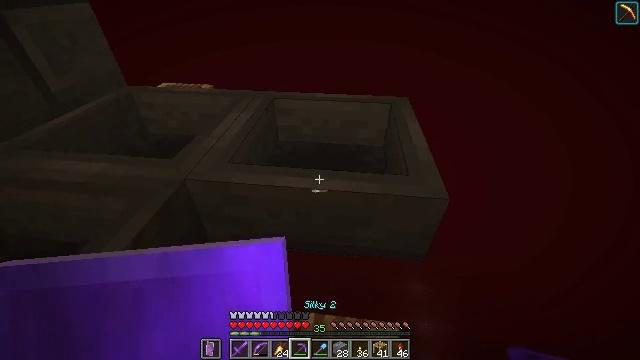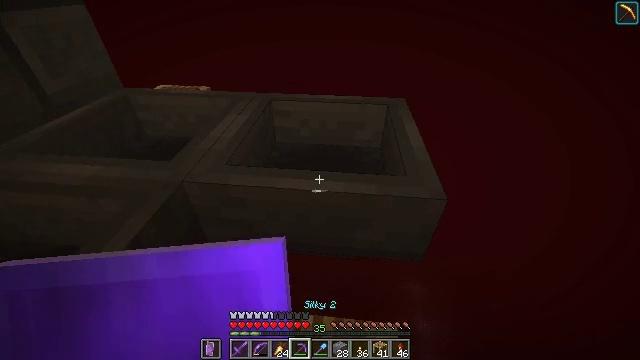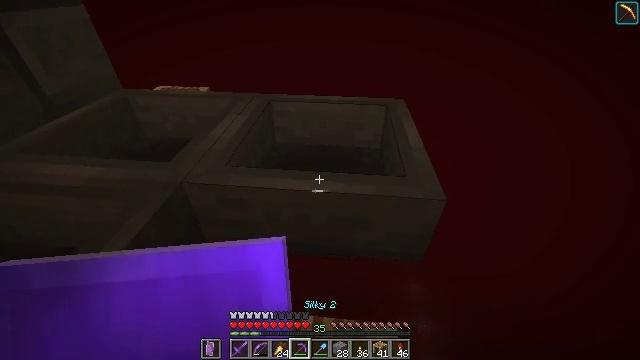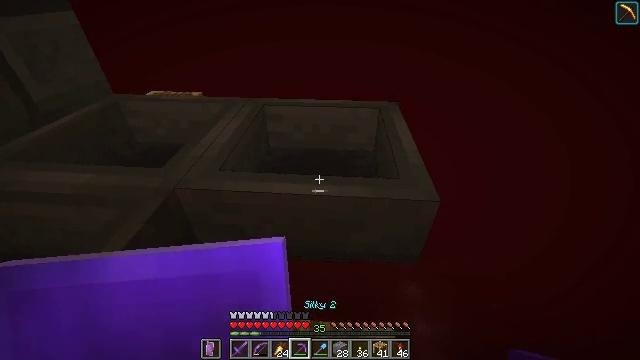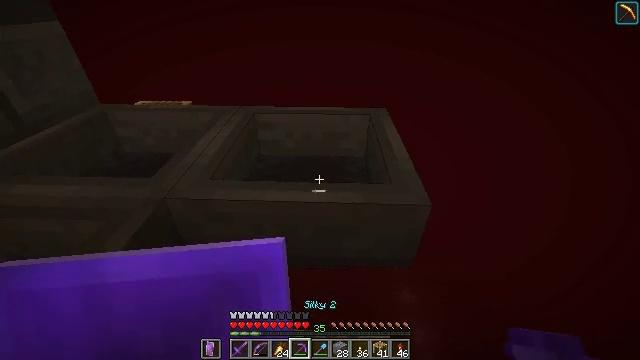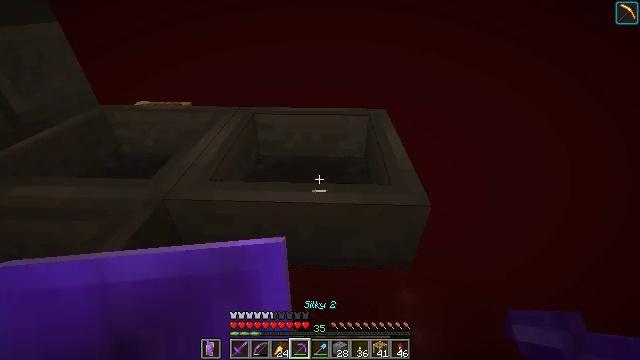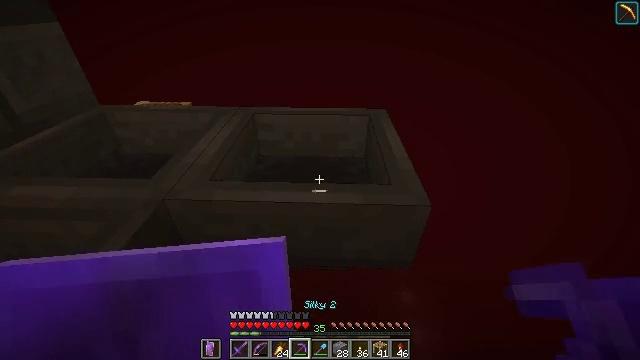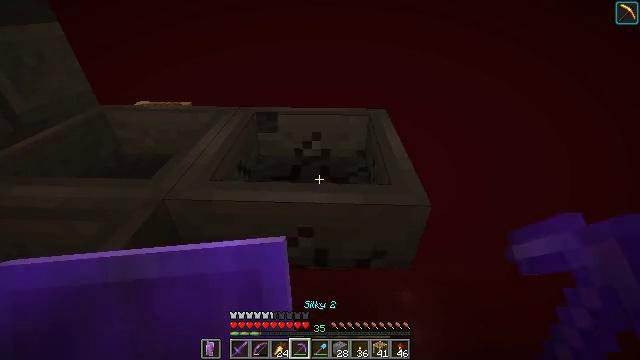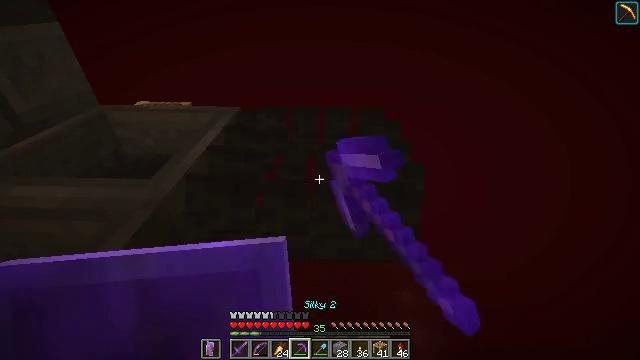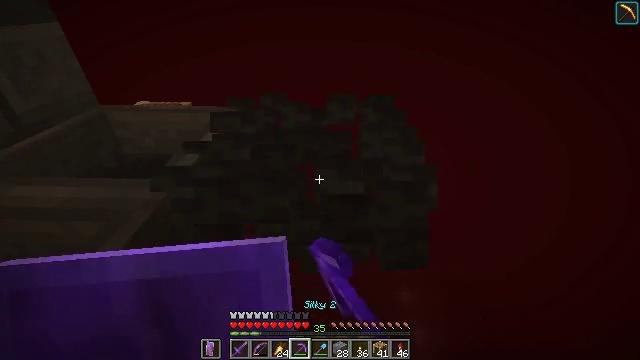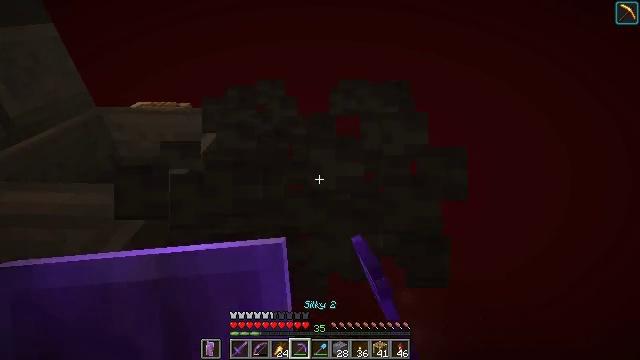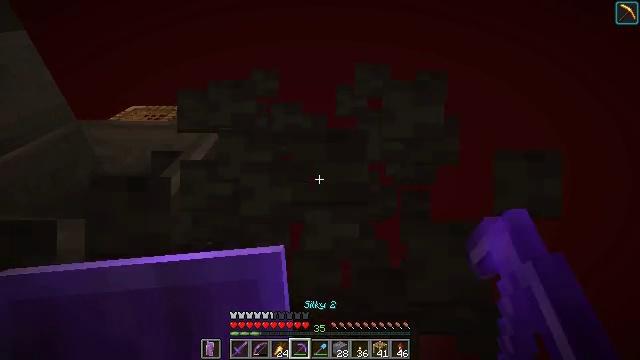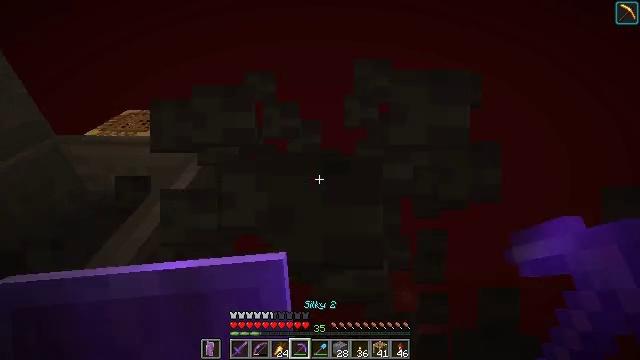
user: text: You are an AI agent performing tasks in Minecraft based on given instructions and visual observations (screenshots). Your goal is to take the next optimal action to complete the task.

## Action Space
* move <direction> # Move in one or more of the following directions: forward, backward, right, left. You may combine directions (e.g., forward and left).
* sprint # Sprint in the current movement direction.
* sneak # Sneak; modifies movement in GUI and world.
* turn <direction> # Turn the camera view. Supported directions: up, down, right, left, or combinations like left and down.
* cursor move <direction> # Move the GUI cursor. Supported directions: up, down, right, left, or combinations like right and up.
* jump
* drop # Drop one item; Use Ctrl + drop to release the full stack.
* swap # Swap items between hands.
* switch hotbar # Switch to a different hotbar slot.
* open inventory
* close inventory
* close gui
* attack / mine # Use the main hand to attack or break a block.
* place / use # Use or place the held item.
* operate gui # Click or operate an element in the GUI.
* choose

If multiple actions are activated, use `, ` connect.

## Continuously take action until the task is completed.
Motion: motion action
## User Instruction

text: Collect the hopper by mining it.
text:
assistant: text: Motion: no_op
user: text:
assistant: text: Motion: no_op
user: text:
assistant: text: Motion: turn right
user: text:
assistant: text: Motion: turn right and up
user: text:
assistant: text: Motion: no_op
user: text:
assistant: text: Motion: no_op
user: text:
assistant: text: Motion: attack / mine
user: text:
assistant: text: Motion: attack / mine
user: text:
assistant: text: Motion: attack / mine
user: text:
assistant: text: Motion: move forward
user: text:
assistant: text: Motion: move forward
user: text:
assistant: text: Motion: move forward
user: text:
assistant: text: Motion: no_op